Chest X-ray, PA view. Patient: 74 years old, sex F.
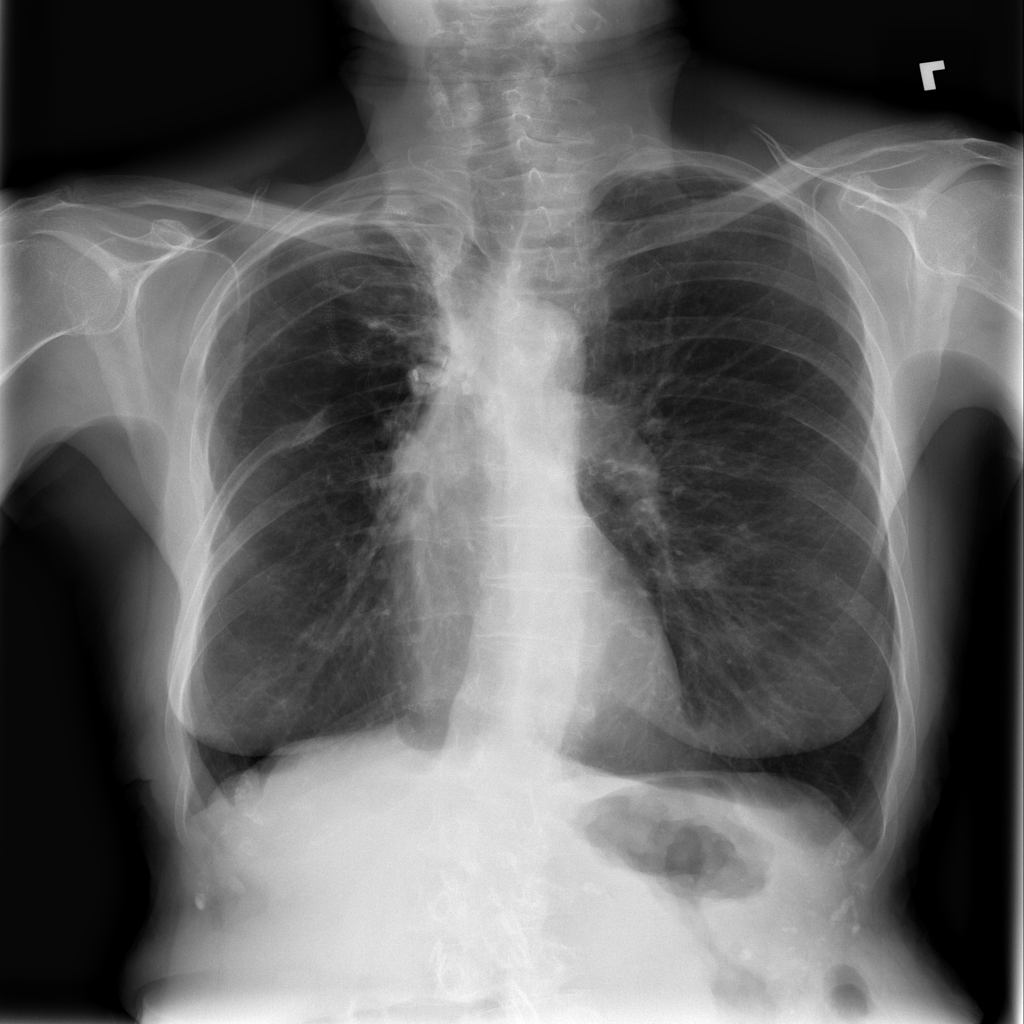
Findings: Pleural_Thickening